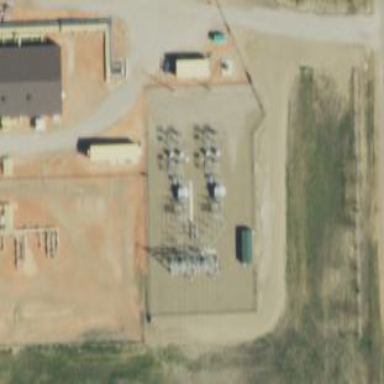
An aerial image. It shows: Industrial substation with power supply facilities.